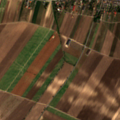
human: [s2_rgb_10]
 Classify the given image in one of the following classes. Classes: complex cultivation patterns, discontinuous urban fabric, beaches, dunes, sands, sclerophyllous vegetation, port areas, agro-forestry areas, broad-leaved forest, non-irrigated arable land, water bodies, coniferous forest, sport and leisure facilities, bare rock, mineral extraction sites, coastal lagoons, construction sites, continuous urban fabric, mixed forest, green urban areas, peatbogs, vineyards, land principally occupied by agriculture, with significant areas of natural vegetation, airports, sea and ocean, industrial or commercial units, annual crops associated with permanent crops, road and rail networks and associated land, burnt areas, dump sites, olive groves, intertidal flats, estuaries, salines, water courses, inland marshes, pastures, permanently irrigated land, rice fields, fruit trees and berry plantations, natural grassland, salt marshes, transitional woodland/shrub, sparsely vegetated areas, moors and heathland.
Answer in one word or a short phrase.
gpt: discontinuous urban fabric, non-irrigated arable land, vineyards